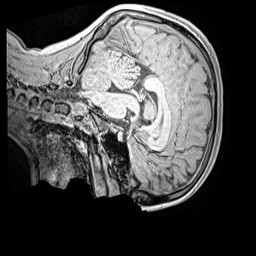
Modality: MP2RAGE
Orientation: sagittal
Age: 11
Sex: male
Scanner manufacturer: siemens
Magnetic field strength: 3 T
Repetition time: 4 s
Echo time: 0.00299 s